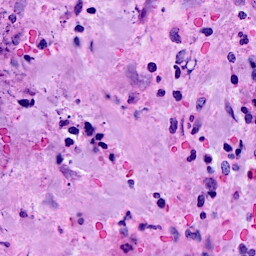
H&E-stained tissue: Breast